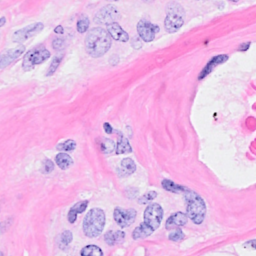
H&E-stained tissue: Breast